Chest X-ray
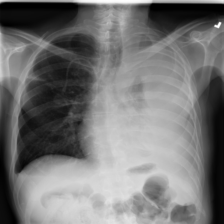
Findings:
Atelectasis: negative
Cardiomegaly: negative
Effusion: negative
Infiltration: negative
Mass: negative
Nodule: negative
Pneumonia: negative
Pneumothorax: negative
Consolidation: negative
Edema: negative
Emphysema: negative
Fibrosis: negative
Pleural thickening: negative
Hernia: negative